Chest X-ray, PA view. Patient: 73 years old, sex M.
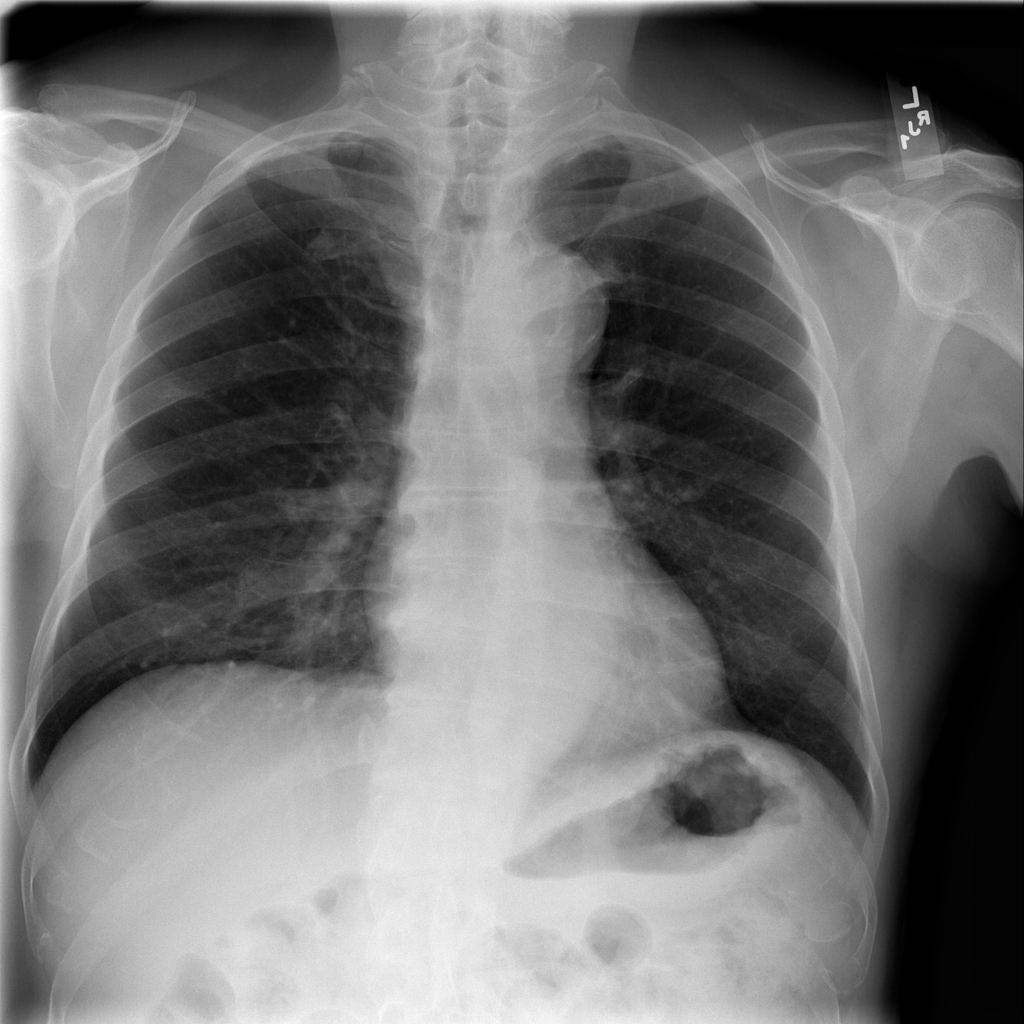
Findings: No Finding